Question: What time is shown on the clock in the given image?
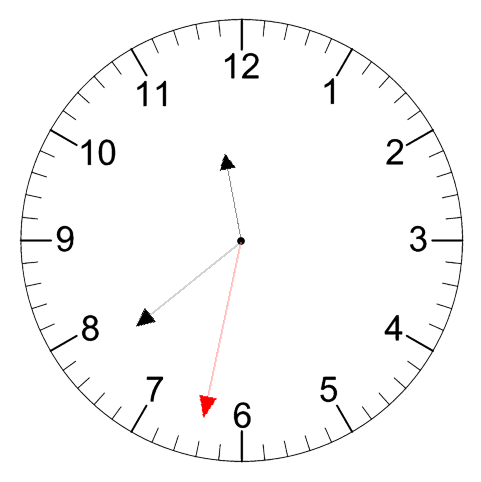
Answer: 11:38:32